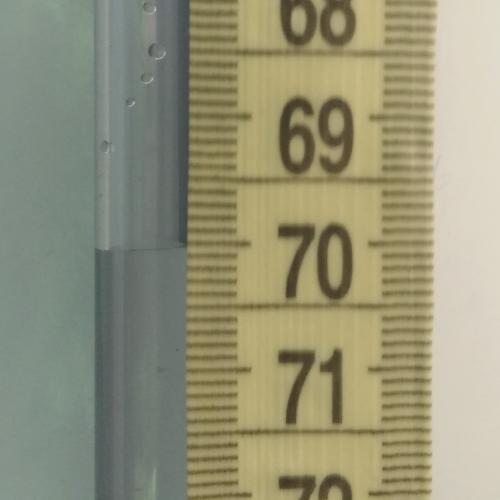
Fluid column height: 70.0 cm